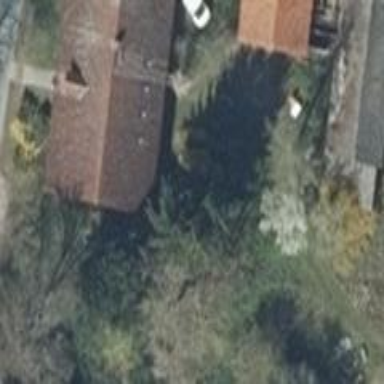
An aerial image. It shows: House with gabled roof oriented along the length of the building.